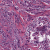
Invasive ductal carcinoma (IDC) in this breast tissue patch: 1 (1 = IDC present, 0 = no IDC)